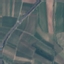
Land use / land cover class: PermanentCrop